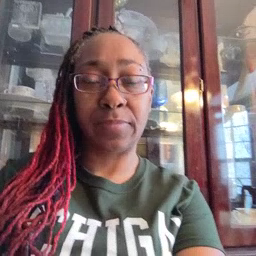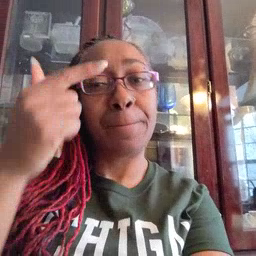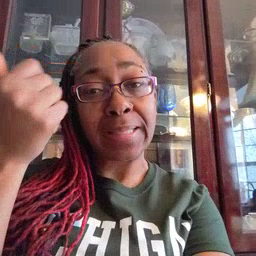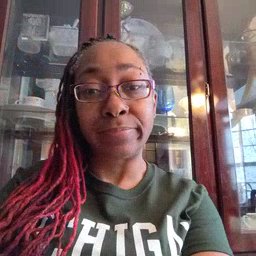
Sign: because